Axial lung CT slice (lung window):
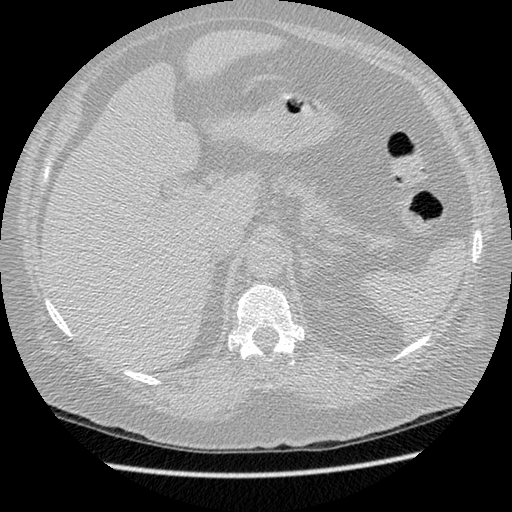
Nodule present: no